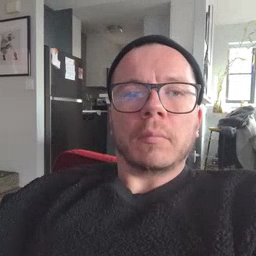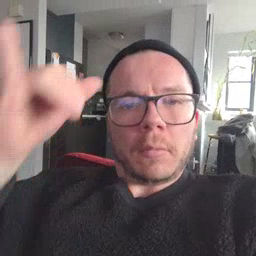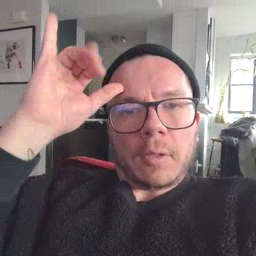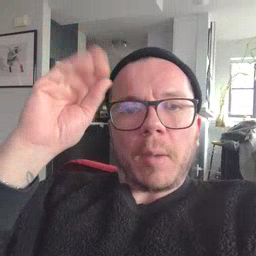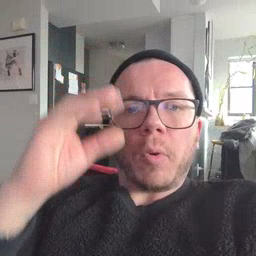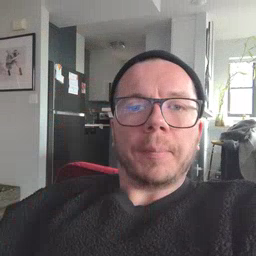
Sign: cowboy